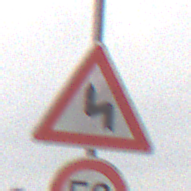
Verkehrszeichen: DoppelkurveZunaechstLinks
Zusatzzeichen unten: Geschwindigkeit50
Umgebung: Outdoor, Nature
Tageszeit: MorningAfternoon
Wetter: Overcast
Licht: Natural
Jahreszeit: NotSpecified
Kontrast: LowContrast